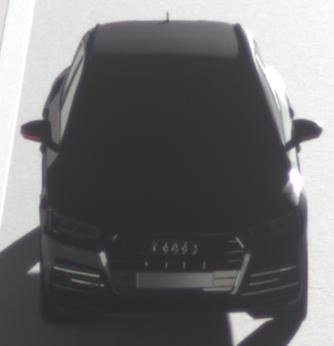
Make: Audi
Model: Q5 45 TFSI
Detailed model: Q5 (FY)
Model produced from: 2019/01
Model produced until: 2019/05
Doors: 5
Color: black
Road condition: dry road
Daytime: sunrise or sunset
Contrast: high contrast